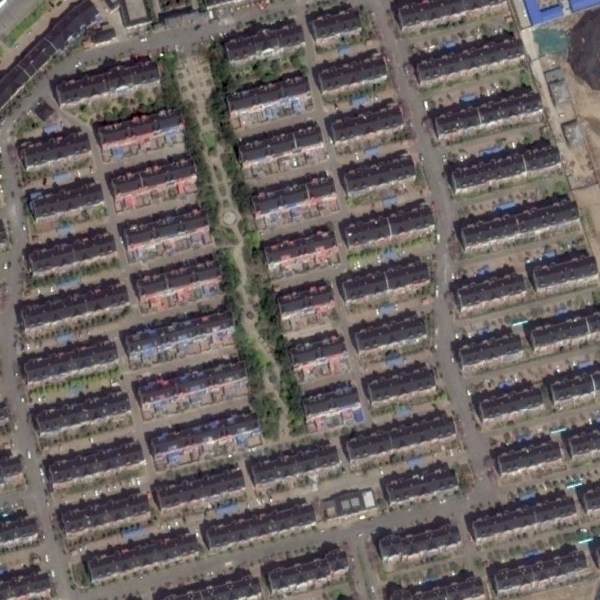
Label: DenseResidential